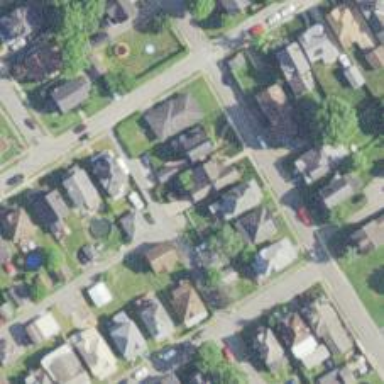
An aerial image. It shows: Charming neighbourhood.